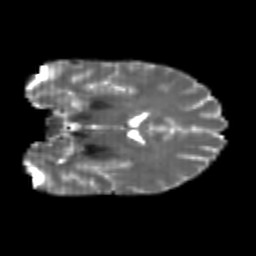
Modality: T2w
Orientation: coronal
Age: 25
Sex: male
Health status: healthy
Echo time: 0.074 s